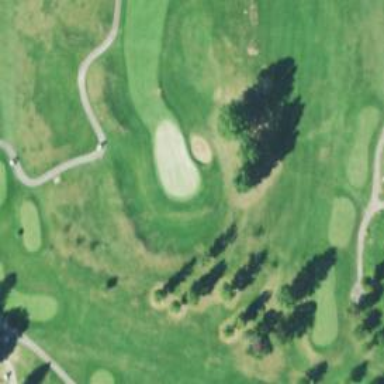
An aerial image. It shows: View of golf hole.